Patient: sex M, age 66
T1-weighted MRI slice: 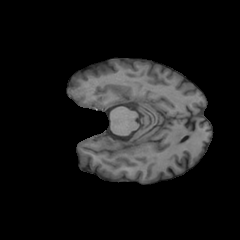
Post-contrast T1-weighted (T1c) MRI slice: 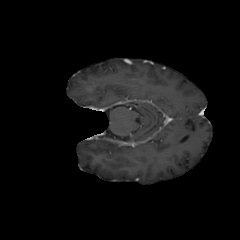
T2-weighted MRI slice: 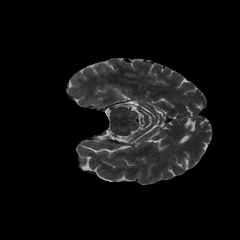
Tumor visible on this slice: yes
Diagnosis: Astrocytoma, IDH-wildtype
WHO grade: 2